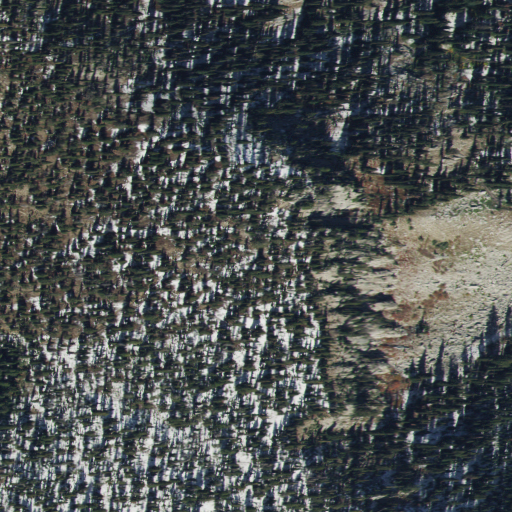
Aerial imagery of gap in Idaho named Blackmare Summit containing evergreen forest, grassland, and shrub